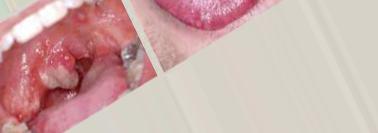
Condition: Mouth Ulcer